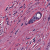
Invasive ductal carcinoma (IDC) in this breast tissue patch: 1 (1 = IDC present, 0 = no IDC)